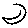
Label: moon